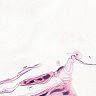
Metastatic tissue present: no